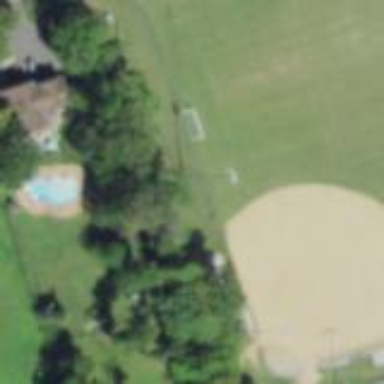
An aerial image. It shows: Sandy baseball/softball pitch for leisure.